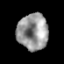
Tissue: prostate
Cell type: T cells
Senescence score: 0.3249
Nuclear area (px): 1092
Mean DAPI intensity: 151.712